Question: I have many building footprints and want to store them in a r-tree structure.I want to understand that in a r-tree structure leaf nodes are minimum bounding rectangles (MBR) of real objects, in my case building footprints. But I could not understand how MBRs of non leaf nodes can be calculated and I want to know how can it be done (In the picture Green boxes). I suppose there are many possible solution but I just want to know only one of them.

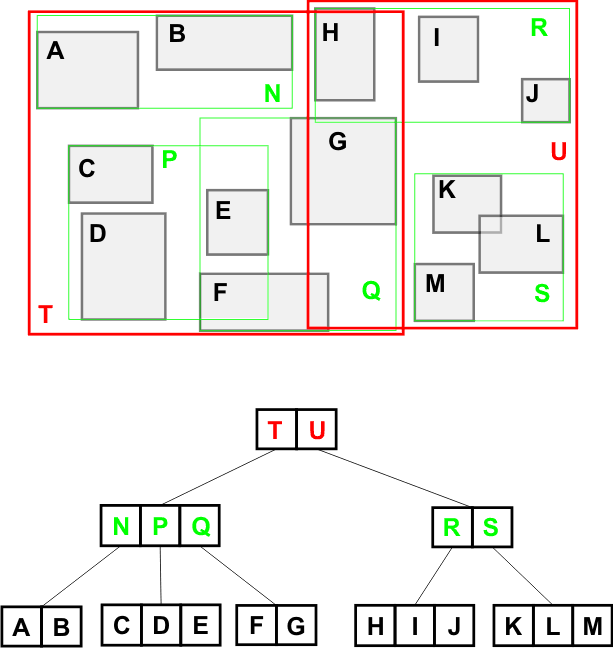
Answer: The bounding boxes of inner nodes are computed .
You need the minimum and maximum in each axis.